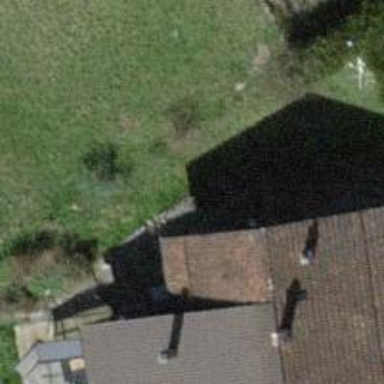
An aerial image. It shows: Gabled building with tile roof that is oriented across.